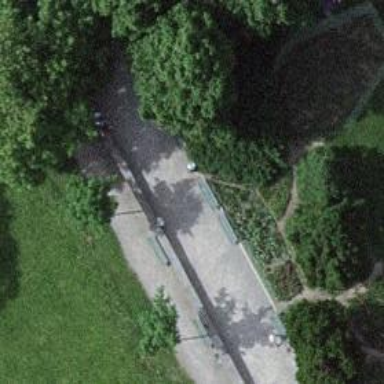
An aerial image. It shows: Bench for seating.